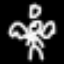
Label: angel